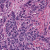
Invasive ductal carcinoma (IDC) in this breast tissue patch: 1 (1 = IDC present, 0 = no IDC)